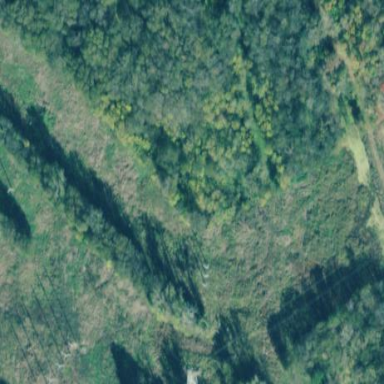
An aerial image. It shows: Woodland area with mixed forest land.